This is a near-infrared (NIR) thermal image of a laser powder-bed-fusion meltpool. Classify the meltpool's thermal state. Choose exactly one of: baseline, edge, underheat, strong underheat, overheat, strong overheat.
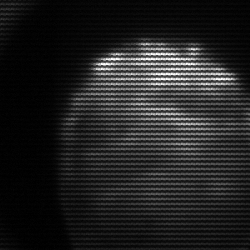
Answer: edge